Question: XCode's auto completion can sometimes be a pain in the butt, here an example:

It seems impossible to just type in some content to replace the completionHander placeholder without deleting the entire highlighted section of text - if I hit tab and start typing then Xcode deletes everything highlighted in blue, when what we want to do is keep the ^(NSArray *placemarks, NSError *error) part and type in our own content in place of the completionHandler placeholder.
Are there any tricks to keep auto completion enabled for cases when its useful, but to get this and similar examples usable instead of unusable?
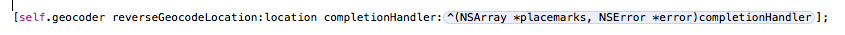
Answer: Hit , but instead of starting typing, just press . Xcode will expand the selection into a block with empty implementation.
### Before:

### After: